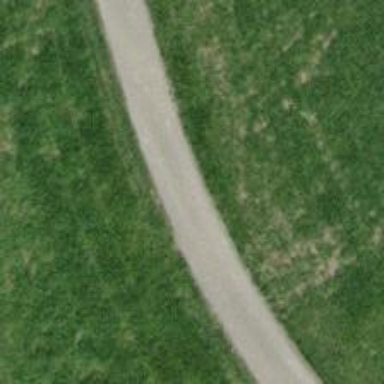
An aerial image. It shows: Well-maintained track road of grade 1.